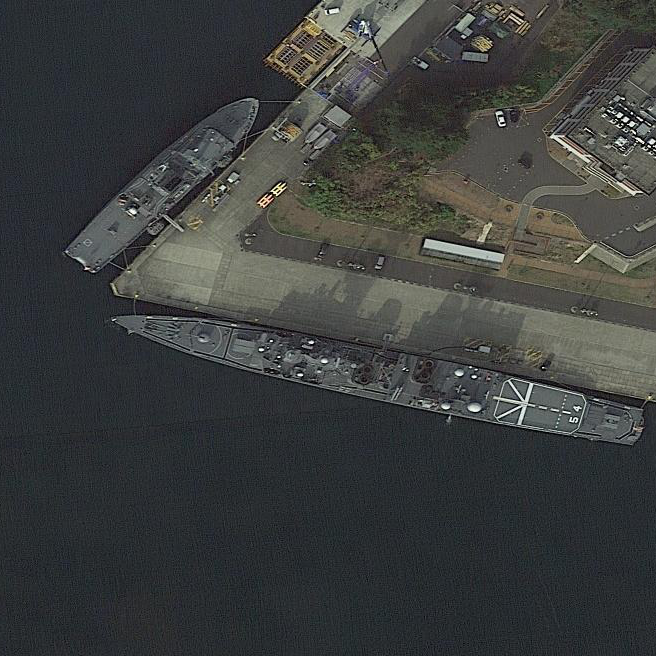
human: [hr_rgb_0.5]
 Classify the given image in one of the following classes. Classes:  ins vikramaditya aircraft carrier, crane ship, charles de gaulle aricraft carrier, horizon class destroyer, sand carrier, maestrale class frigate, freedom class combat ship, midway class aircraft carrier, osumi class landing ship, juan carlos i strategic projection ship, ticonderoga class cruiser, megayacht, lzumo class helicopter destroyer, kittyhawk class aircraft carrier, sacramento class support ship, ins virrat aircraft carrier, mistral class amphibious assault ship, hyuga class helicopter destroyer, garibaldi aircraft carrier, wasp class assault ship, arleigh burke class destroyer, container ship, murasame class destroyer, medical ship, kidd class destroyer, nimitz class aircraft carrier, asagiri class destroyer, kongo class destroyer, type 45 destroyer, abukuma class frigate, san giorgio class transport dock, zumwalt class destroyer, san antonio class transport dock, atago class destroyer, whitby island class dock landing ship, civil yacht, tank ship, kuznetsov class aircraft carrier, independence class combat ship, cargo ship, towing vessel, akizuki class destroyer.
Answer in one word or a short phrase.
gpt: Asagiri class destroyer